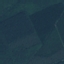
Land use / land cover class: Forest